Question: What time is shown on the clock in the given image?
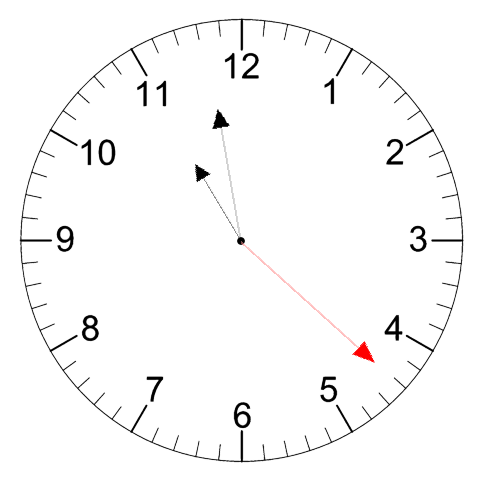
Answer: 10:58:22